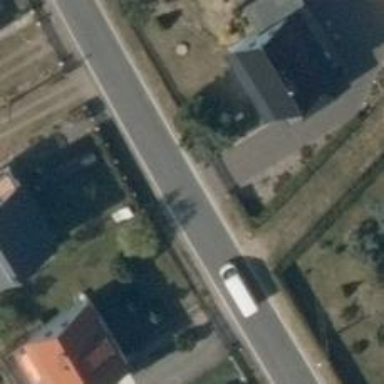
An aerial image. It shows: Smooth asphalt road in residential area.